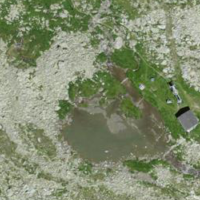
EUNIS habitat code: 31
Species observed at this site:
Geum montanum